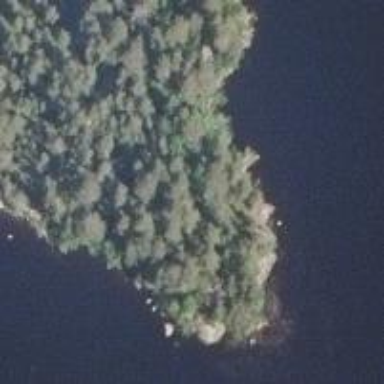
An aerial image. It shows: Islet covered with woodland.